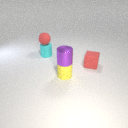
small purple metal cylinder to the right of small red rubber sphere